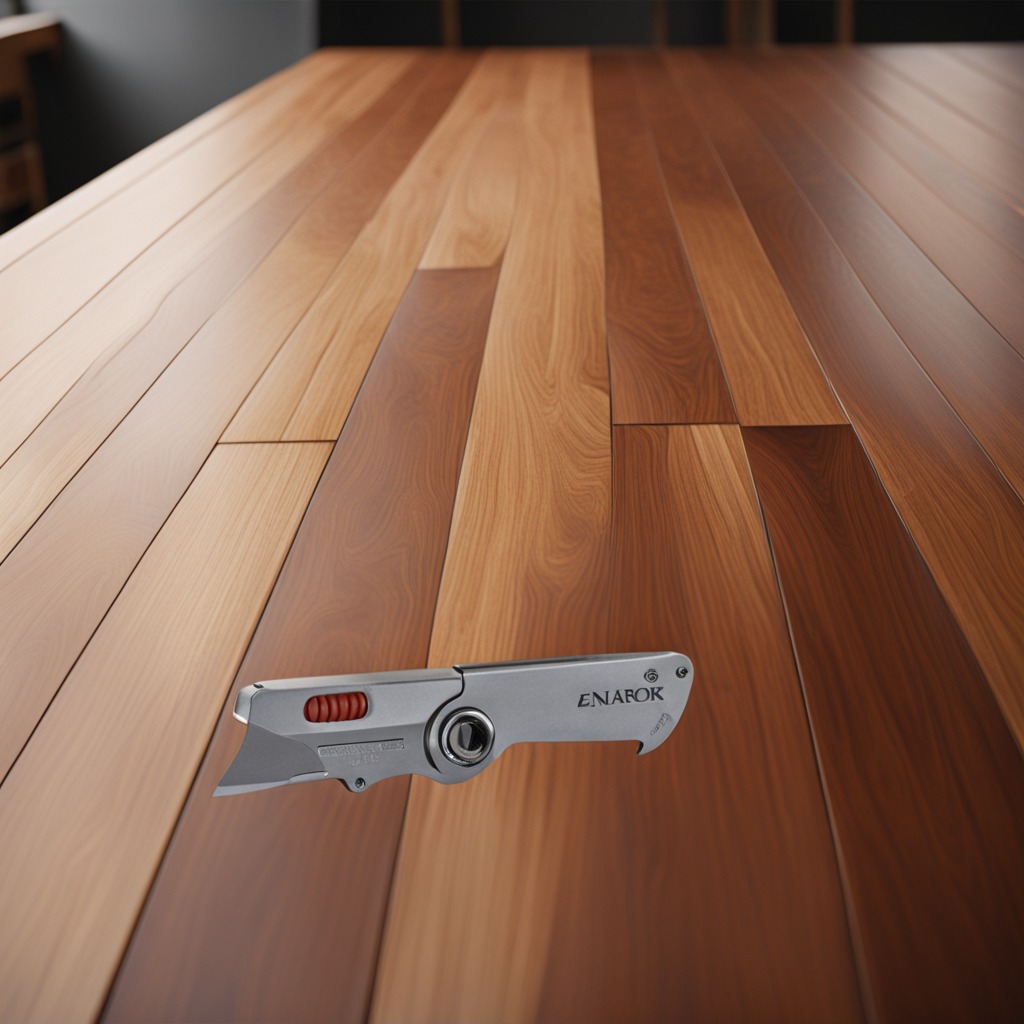
A utility knife is lying on a wooden table in a carpentry studio.